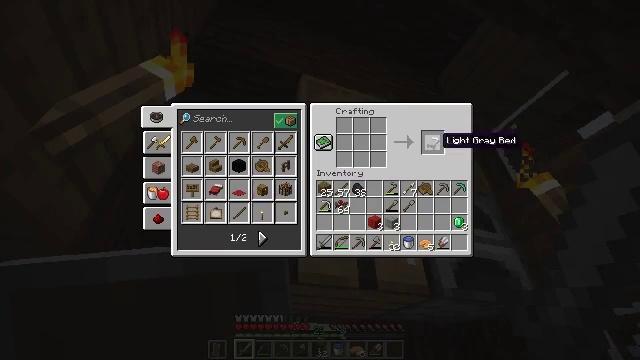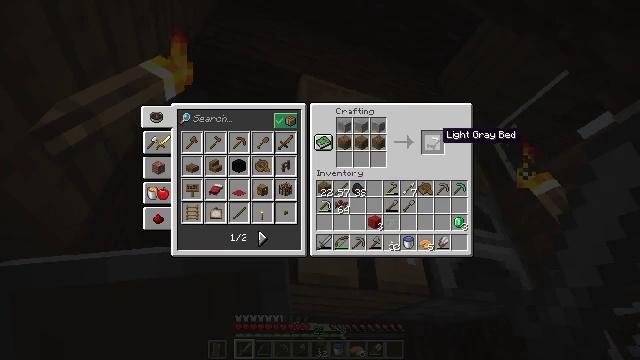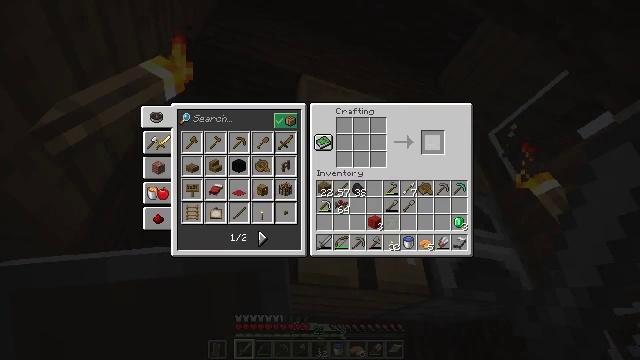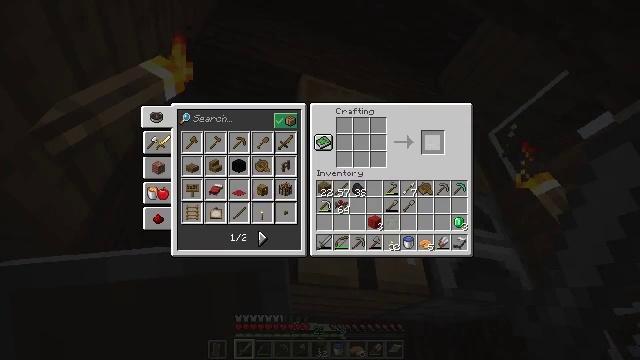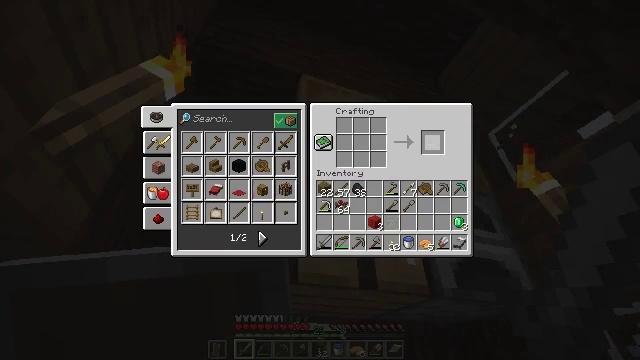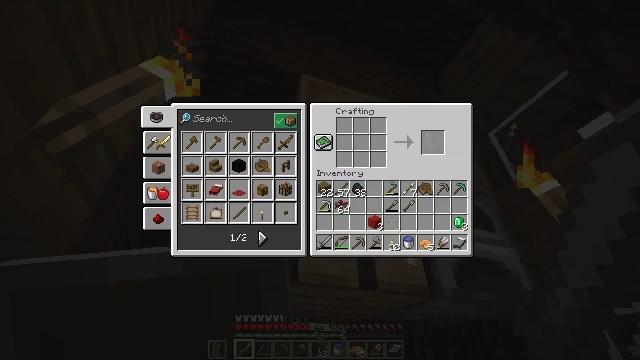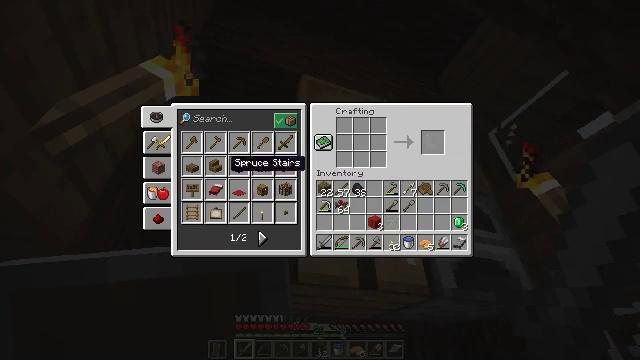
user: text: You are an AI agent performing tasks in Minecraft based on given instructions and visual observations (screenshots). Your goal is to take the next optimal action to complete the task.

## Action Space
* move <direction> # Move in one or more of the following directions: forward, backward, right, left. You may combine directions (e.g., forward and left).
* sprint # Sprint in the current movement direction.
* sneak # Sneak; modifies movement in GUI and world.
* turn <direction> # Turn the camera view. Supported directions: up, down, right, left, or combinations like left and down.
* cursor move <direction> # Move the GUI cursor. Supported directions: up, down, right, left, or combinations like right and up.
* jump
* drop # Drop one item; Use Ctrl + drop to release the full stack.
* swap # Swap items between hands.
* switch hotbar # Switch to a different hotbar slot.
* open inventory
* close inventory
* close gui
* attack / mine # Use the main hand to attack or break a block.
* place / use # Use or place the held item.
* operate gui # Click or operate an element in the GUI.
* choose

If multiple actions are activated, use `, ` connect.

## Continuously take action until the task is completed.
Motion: motion action
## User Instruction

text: Use the crafting grid to create a light gray bed.
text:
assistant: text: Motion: sneak
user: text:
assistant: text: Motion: sneak, operate gui
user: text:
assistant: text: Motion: sneak, operate gui
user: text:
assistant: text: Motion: sneak
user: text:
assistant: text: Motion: sneak, cursor move left
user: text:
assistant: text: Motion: sneak, cursor move left and down
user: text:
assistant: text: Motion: sneak